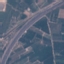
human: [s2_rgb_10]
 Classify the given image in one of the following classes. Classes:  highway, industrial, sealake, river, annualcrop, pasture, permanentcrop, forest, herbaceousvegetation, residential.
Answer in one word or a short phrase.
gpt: Highway